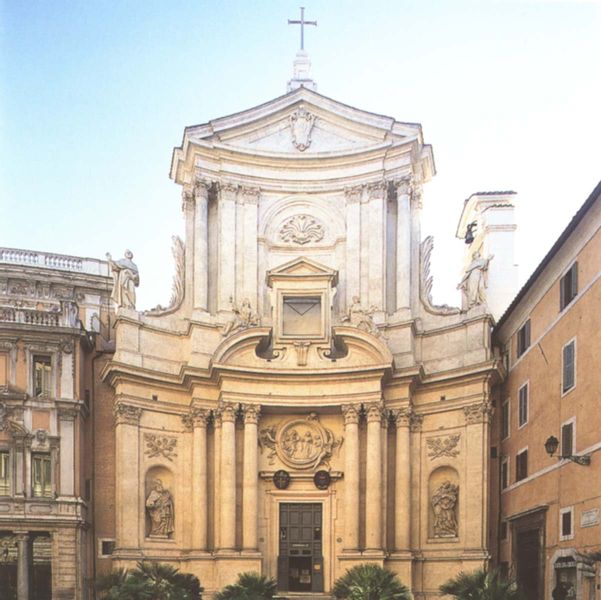
Titel: Rom, S. Marcello al Corso
Künstler: Carlo Fontana
Standort: Rom, S. Marcello al Corso (EU - I - Latium)
Schlagwörter: baum, gott, bäume, fenster, hell, säule, säulen, tür, dach, gebäude, haus, ornament, stein, häuser, busch, kirche, sonne, figur, rund, skulptur, statue, balkon, fassade, italien, hellbraun, giebel, figuren, rundbogen, ornamente, foto, fotografie, eingang, stütze, medaillon, kreuz, religion, dom, deko, gebogen, kapitell, portal, skulpturen, statuen, gotisch, rosette, portikus, antik, kapelle, eingan, horizontal, heilig, putten, satan, christentum, fotografi, mamor, toz, nischen, kreut, unterdrückung, ensamble, religionsabschaum, heil satan, fuck jesus, tüz